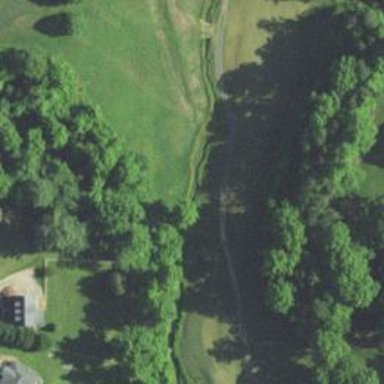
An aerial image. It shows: Path for both roads and golfers.